Field crop: maize
Growth stage: 1
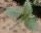
Species: datura